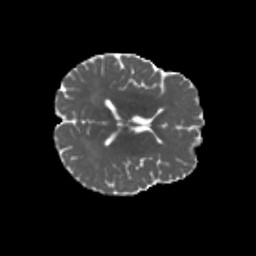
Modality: MD
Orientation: axial
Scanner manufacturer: siemens
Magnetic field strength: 3 T
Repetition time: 4.16 s
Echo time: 0.0806 s